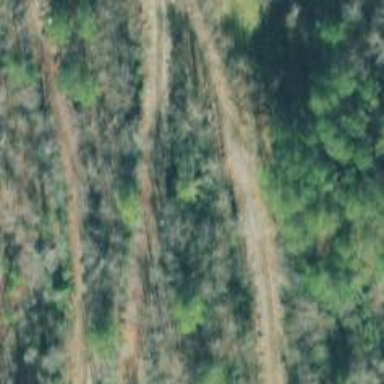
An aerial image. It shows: Railway track.